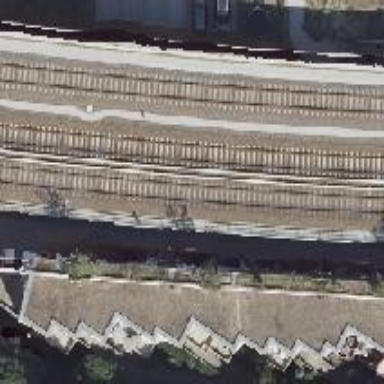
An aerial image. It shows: Railway milestone.